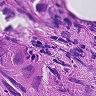
Metastatic tissue present: yes